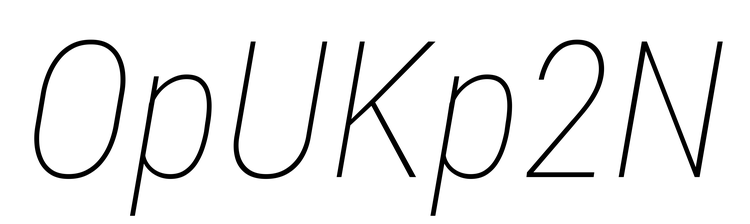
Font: Roboto-Italic_Condensed_Thin_Italic